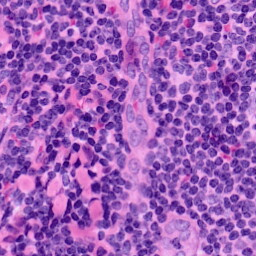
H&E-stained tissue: LymphNode